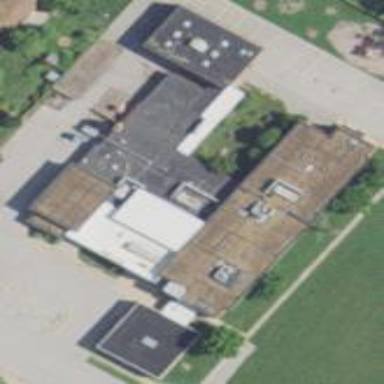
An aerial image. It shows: School building.